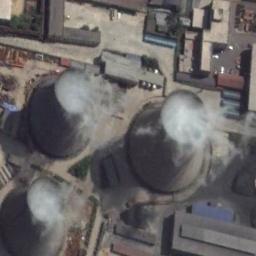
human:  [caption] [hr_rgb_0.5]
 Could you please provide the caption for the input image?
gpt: There are two identical thermal power stations in the middle of the lawn .

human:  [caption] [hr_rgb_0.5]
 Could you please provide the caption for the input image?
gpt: There are many buildings next to the thermal power station .

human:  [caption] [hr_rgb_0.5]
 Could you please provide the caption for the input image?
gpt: The thermal power station is next to some buildings with white mist above .

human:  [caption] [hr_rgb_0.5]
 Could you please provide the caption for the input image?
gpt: There are plant and machinery in the thermal power station, and three cooling towers emit steam .

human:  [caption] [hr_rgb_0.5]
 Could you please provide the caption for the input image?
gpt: There are some buildings and three chimneys on the thermal power station .